Interaction volume radius: 5 \u00c5
Interaction volume height: 10 \u00c5
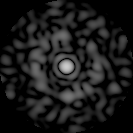
Disorder parameter: 0.8069